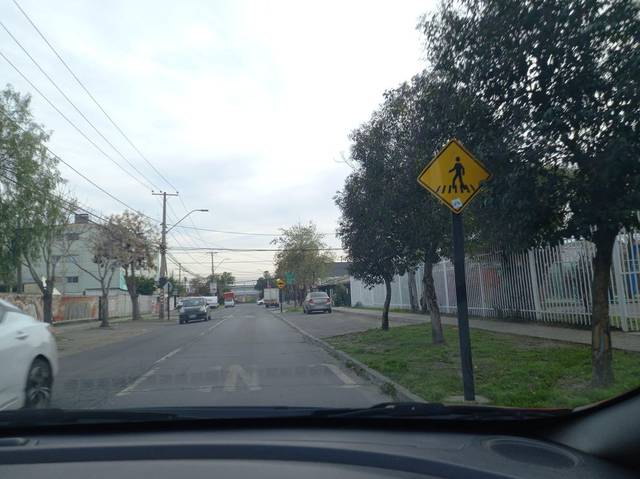
Region: Chile
Coordinates: -33.603, -70.571